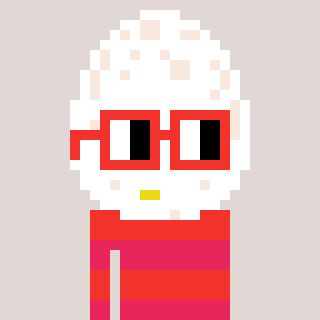
a pixel art character with square red glasses, a egg-shaped head and a redpinkish-colored body on a warm background